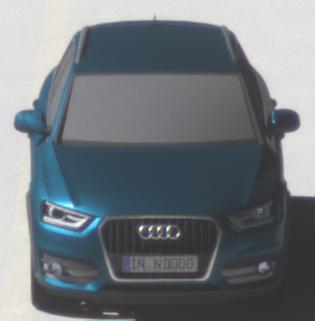
Make: Audi
Model: Q3 1.4 TFSI
Detailed model: Q3 (8U)
Model produced from: 2013/07
Model produced until: 2014/10
Doors: 5
Color: blue
Road condition: dry road
Daytime: morning or afternoon
Contrast: high contrast